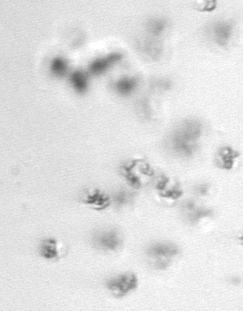
Label: Phaeocystis